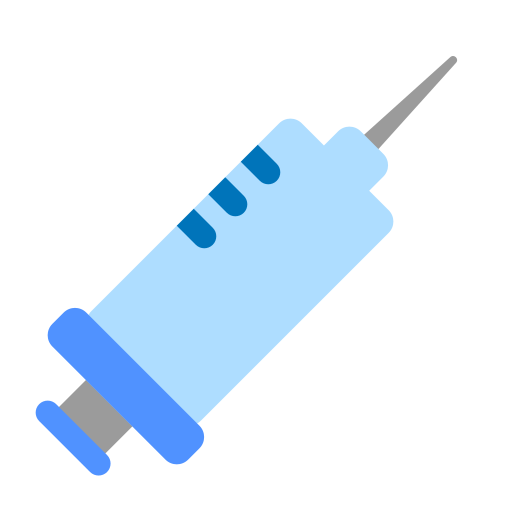
syringe flat